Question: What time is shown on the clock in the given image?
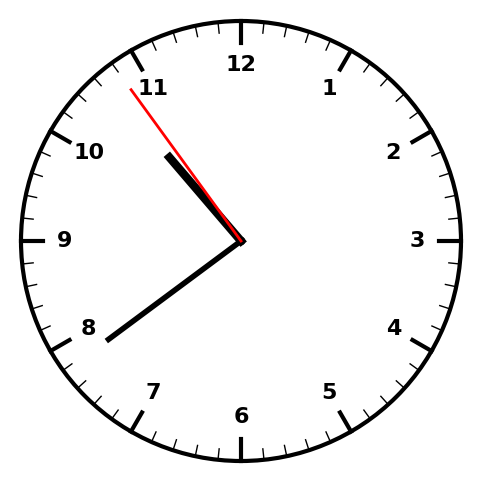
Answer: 10:38:54